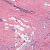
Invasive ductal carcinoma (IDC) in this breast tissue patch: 1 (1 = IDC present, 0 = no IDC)